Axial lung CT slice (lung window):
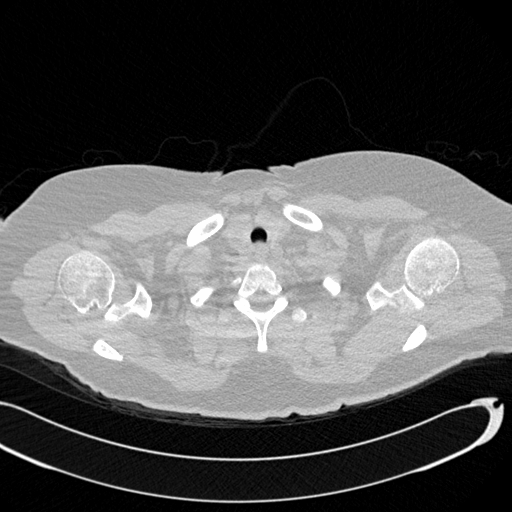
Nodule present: no